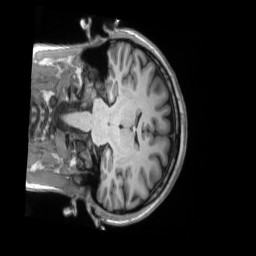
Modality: T1w
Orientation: coronal
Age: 31
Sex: female
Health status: ill
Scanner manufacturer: siemens
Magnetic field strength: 3 T
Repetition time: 2.2 s
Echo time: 0.00157 s